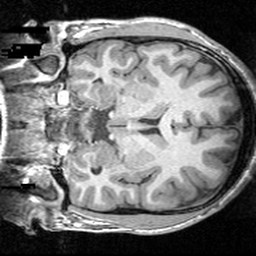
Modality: T1w
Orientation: coronal
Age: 22
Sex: male
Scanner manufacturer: siemens
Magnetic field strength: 3 T
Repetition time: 1.62 s
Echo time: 0.003 s